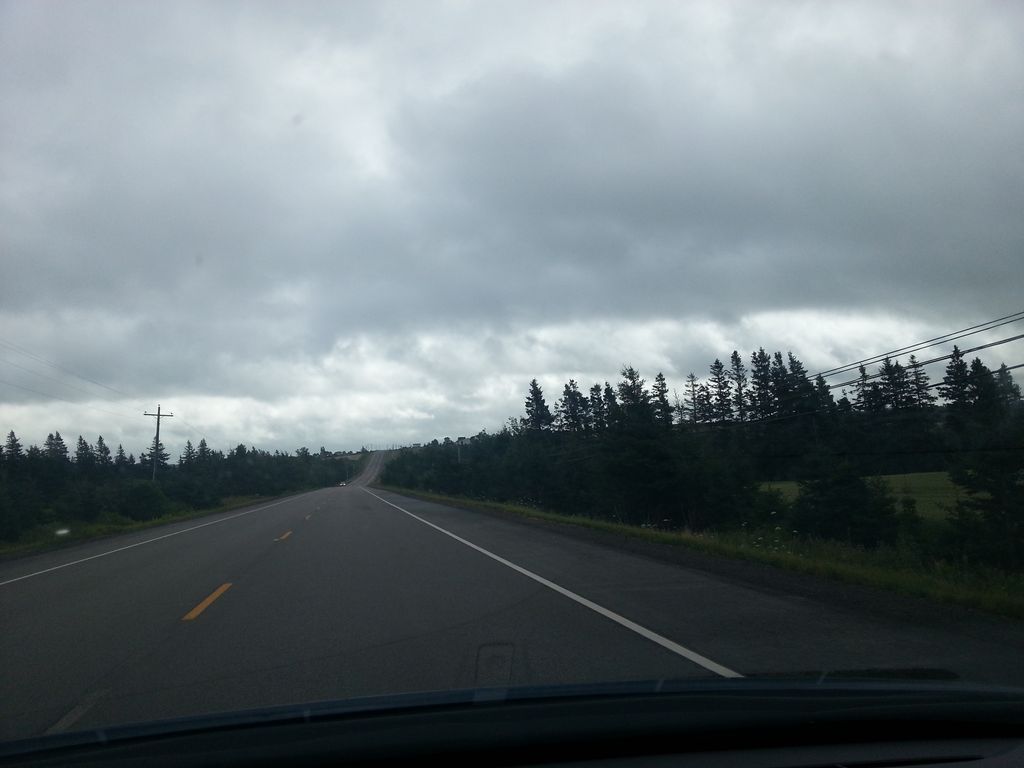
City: charlottetown